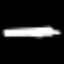
Label: pencil